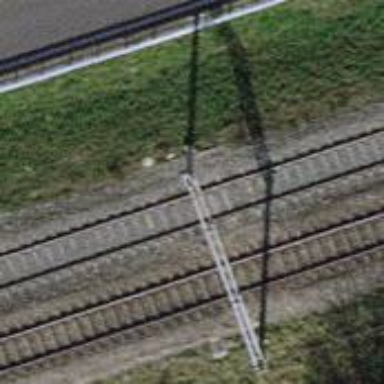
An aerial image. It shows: Power pole.